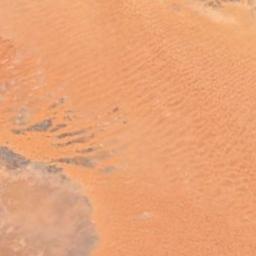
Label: desert